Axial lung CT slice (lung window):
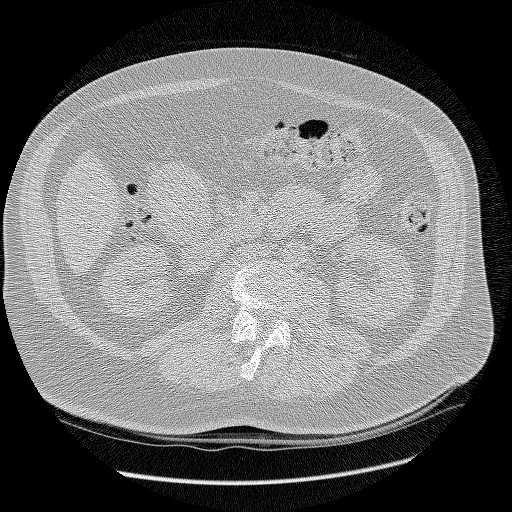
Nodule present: no